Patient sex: F
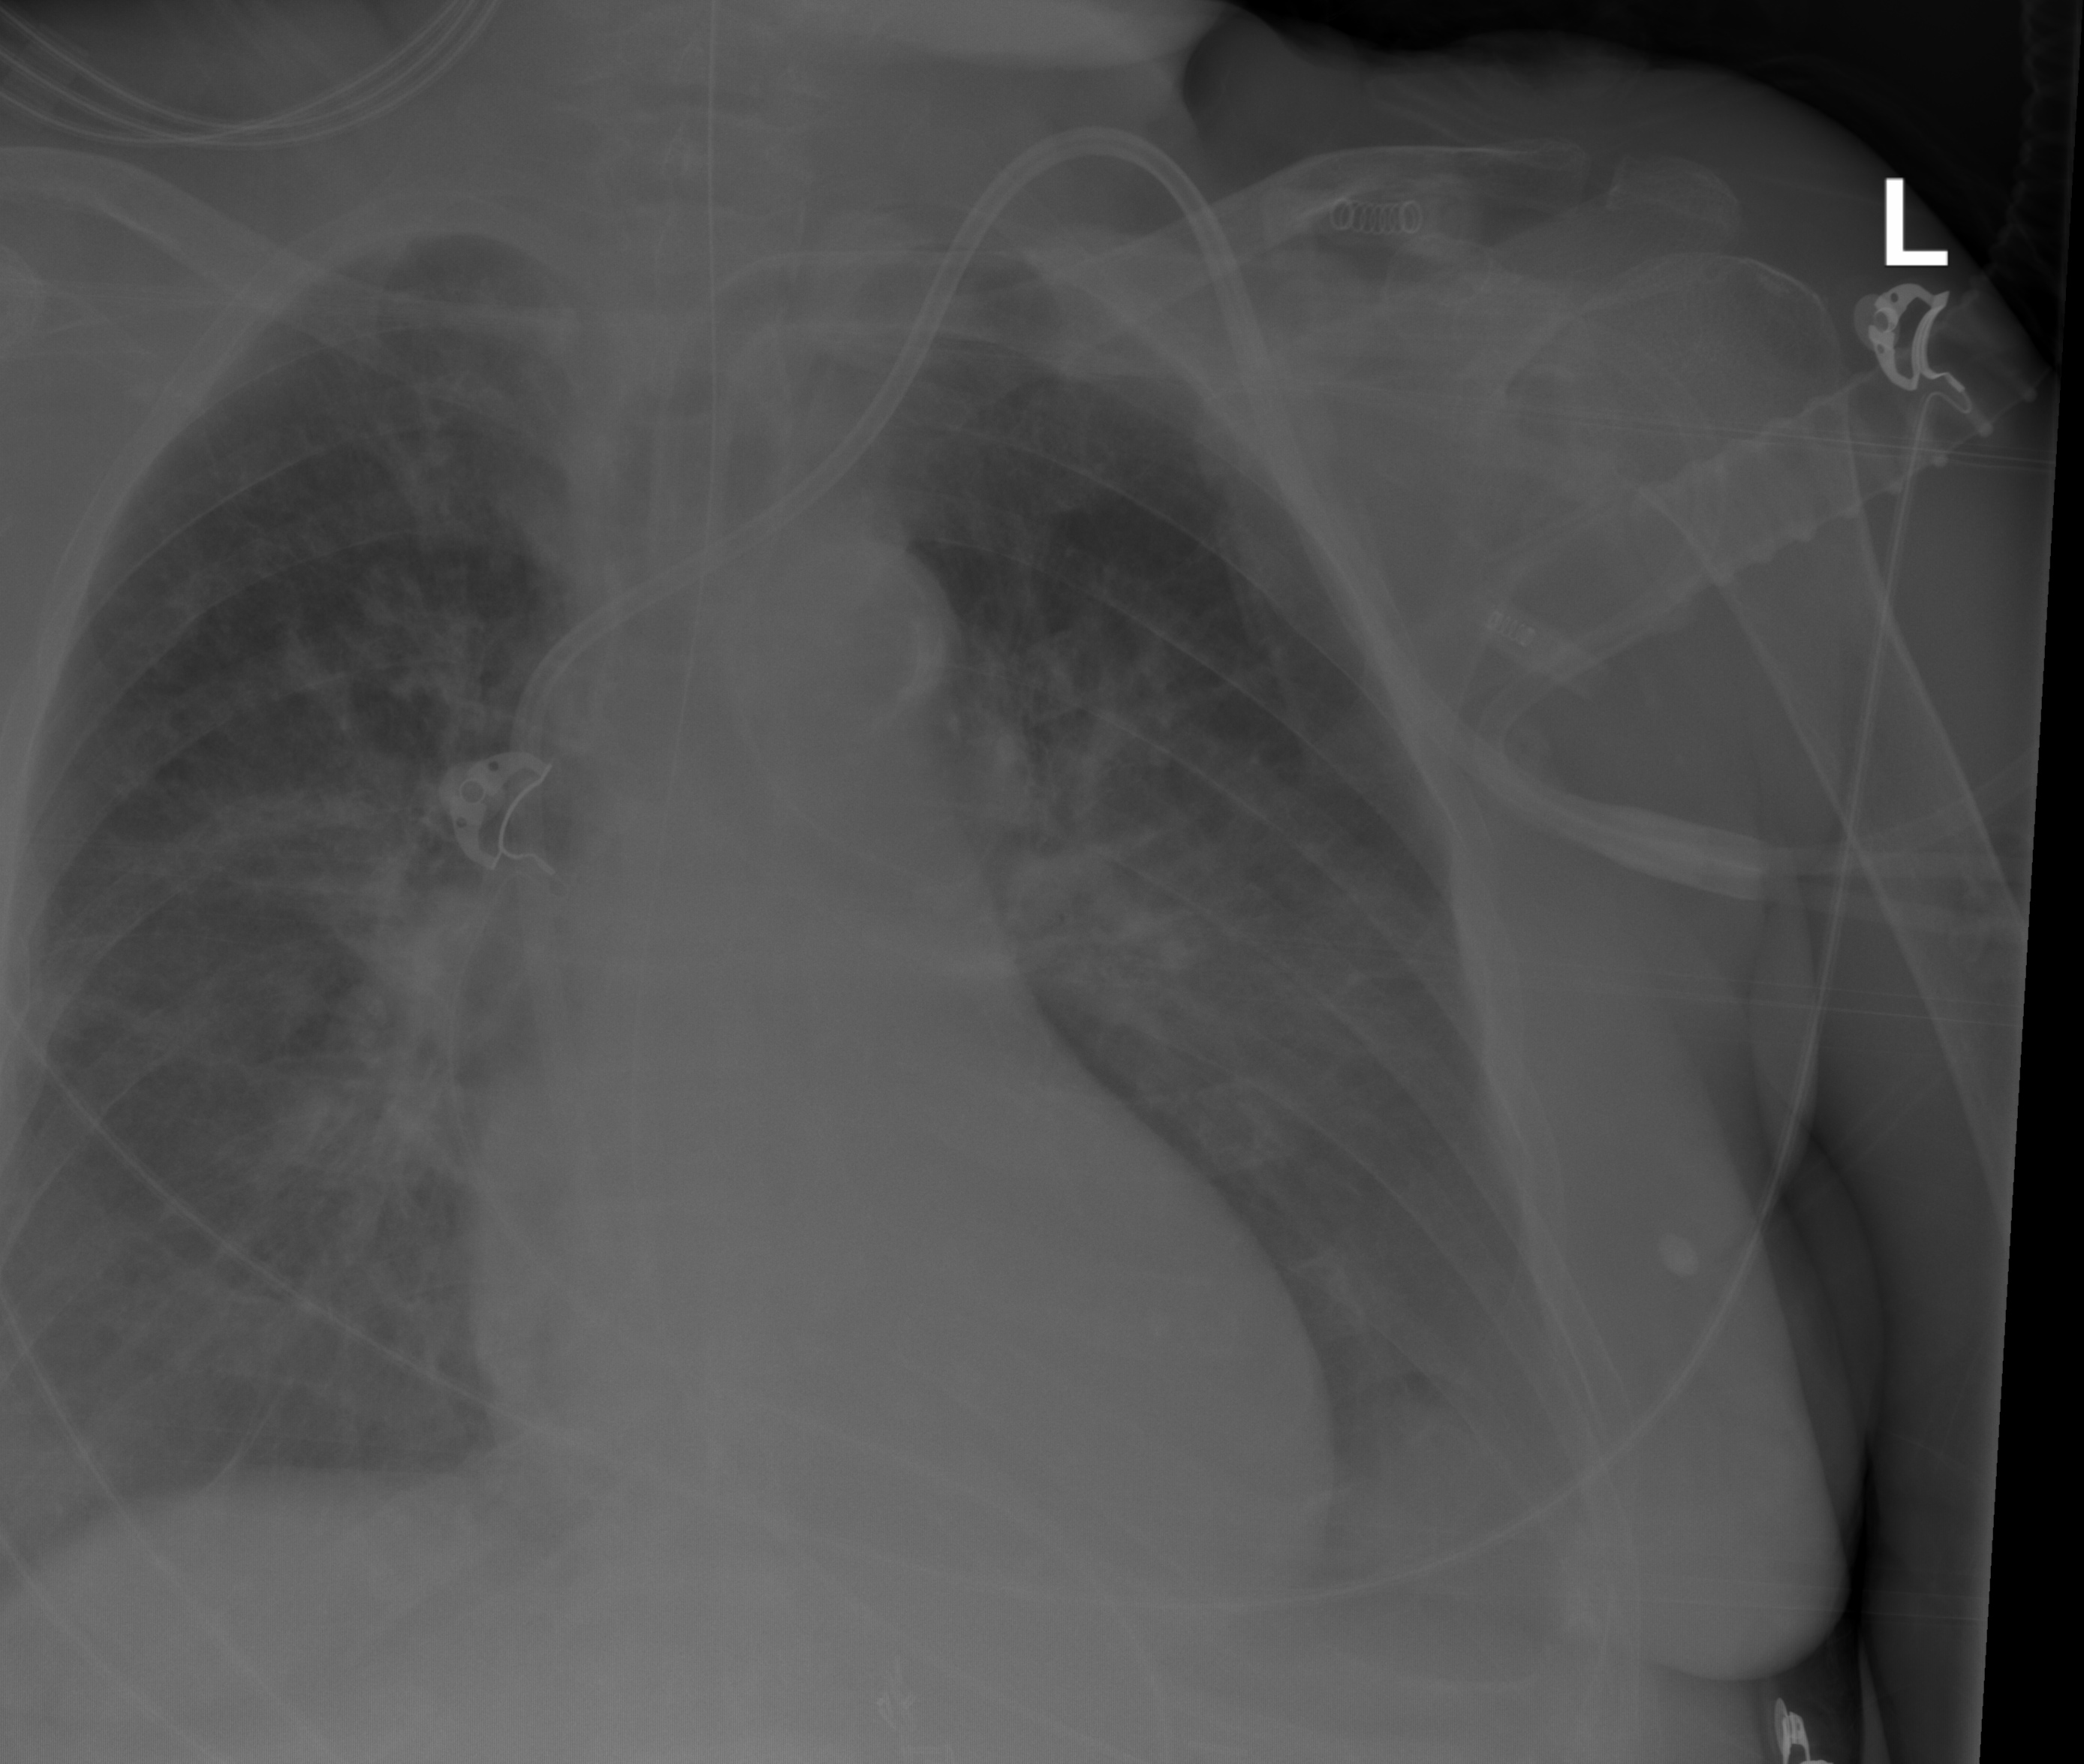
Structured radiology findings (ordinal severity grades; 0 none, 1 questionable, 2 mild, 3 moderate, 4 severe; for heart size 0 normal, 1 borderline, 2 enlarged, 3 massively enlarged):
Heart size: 0
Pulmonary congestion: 0
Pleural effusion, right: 0
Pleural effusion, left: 2
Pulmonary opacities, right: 2
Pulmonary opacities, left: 2
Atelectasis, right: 2
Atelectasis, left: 2